Field crop: maize
Growth stage: 2
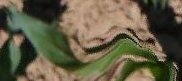
Species: maize